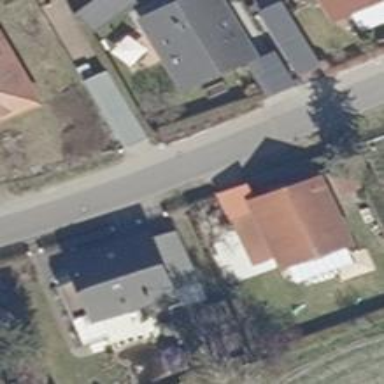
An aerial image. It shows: Residential road with asphalt surface. There is sidewalk on the left side.